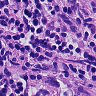
Metastatic tissue present: yes